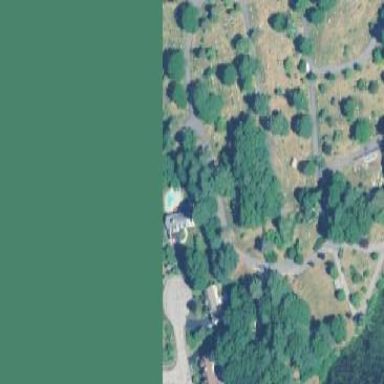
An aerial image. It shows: Cemetery with historical significance.